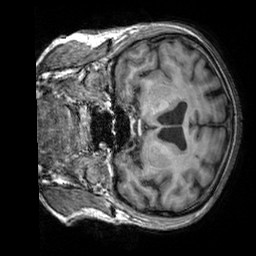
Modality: T1w
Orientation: coronal
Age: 75
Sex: male
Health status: healthy
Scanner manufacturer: siemens
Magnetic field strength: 3 T
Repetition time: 2.3 s
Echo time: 0.00303 s